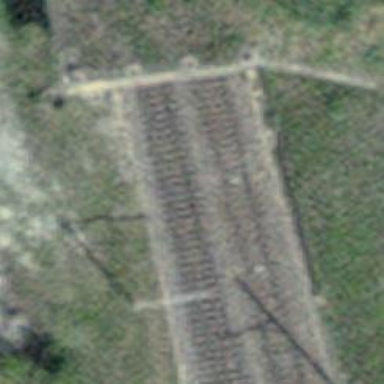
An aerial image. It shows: Railway switch with the turnout on the right side.